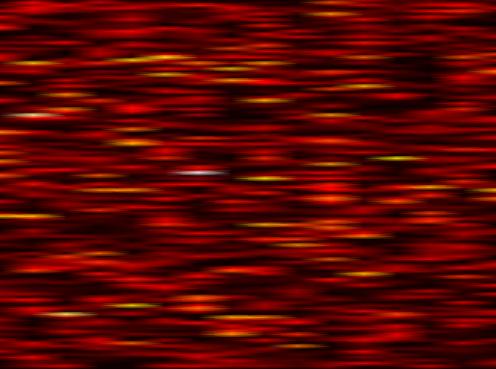
Label: WOLA